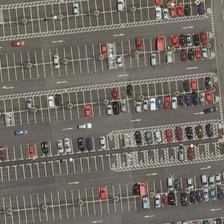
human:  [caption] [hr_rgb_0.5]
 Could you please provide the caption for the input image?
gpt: many buildings are parked in a large parking lot with many empty parking spaces .

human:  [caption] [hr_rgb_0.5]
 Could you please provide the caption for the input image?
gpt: many buildings are parked in a large parking lot with many empty parking spaces .

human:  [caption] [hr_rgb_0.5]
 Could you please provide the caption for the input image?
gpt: the light green trees are on the side of the road .

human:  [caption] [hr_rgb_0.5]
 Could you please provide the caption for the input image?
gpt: four rows of cars are on the wide road .

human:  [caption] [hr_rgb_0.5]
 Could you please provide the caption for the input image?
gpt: four rows of cars are on the wide road .